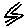
Label: zigzag